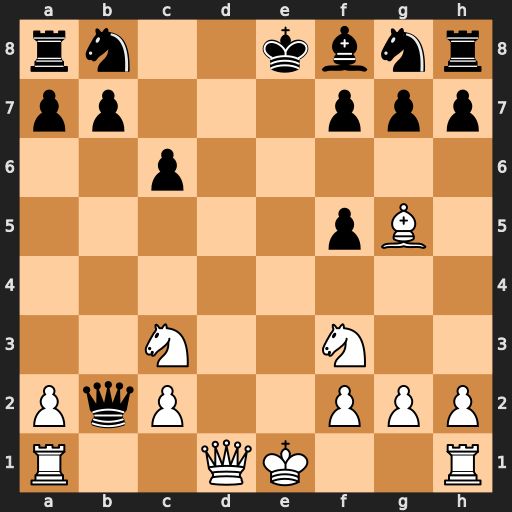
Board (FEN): rn2kbnr/pp3ppp/2p5/5pB1/8/2N2N2/PqP2PPP/R2QK2R
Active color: w
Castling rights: KQkq
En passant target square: -
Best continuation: Qd8#